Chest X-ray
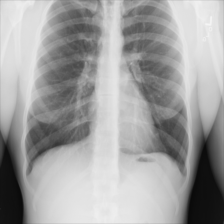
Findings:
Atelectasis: negative
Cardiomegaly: negative
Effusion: negative
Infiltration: negative
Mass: negative
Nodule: negative
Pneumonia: negative
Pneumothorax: negative
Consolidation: negative
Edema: negative
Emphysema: negative
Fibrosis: negative
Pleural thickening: negative
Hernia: negative